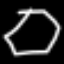
Label: octagon